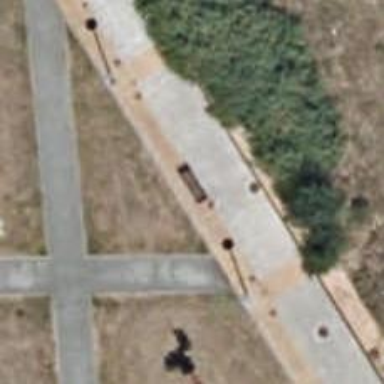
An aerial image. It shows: Bench.